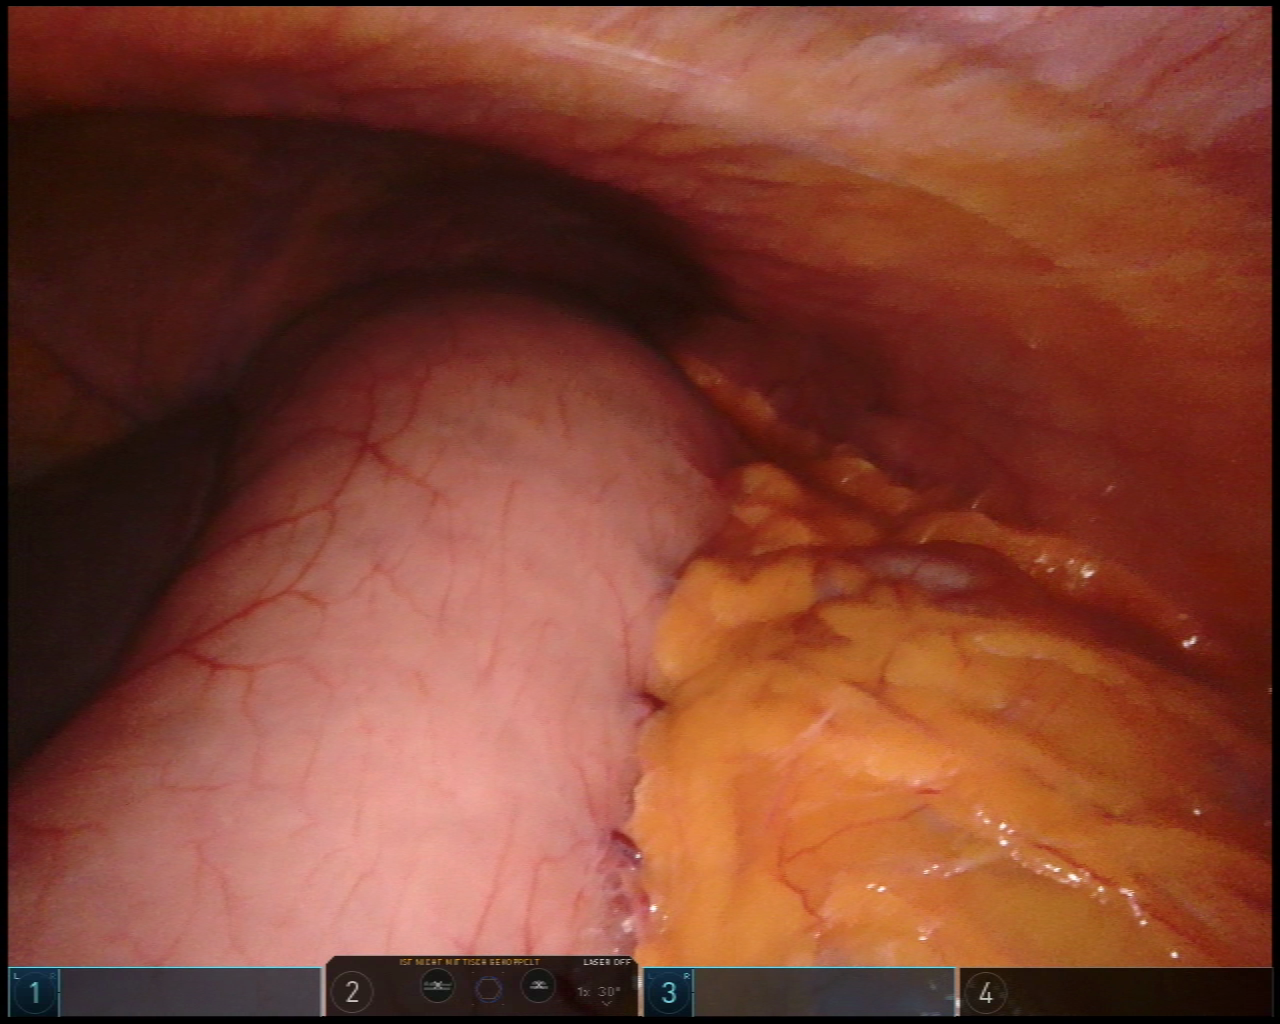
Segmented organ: liver
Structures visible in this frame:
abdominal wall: yes
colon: yes
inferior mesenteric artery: no
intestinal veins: no
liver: yes
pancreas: no
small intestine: no
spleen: no
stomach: yes
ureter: no
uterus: no
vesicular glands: no